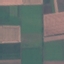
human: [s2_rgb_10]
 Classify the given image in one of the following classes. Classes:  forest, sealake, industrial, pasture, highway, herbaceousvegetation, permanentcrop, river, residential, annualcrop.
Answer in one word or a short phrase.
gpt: AnnualCrop